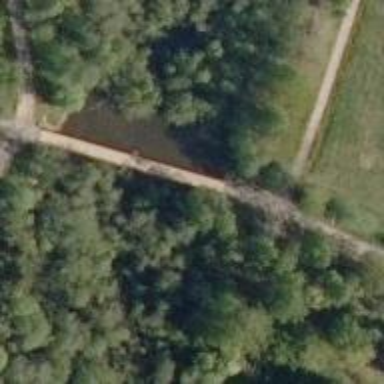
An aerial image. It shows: Cycleway bridge with asphalt surface.